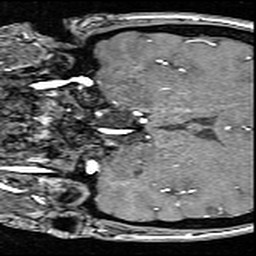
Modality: angio
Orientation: coronal
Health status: ill
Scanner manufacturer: siemens
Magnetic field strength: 3 T
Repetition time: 0.023 s
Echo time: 0.00418 s